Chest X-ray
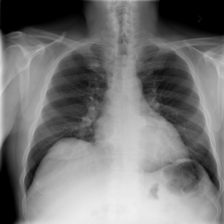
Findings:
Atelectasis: negative
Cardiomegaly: negative
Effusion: negative
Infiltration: negative
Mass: negative
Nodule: negative
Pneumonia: negative
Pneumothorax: negative
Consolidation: negative
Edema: negative
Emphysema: negative
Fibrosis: negative
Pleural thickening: negative
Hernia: negative